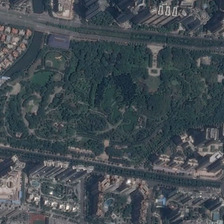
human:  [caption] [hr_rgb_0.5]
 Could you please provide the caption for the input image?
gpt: all kinds of trees like dark, light colored tree .

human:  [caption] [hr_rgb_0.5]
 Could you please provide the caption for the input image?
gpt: alot of trees park and there are a lot of residential buildings .

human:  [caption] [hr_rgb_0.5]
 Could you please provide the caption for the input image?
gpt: two islands in the lake surrounded by green trees .

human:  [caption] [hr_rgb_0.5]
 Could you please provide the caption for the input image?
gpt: a house is on the island and a ferris wheel is in the park .

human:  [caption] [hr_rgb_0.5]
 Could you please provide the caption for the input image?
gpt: two islands in the lake surrounded by green trees .